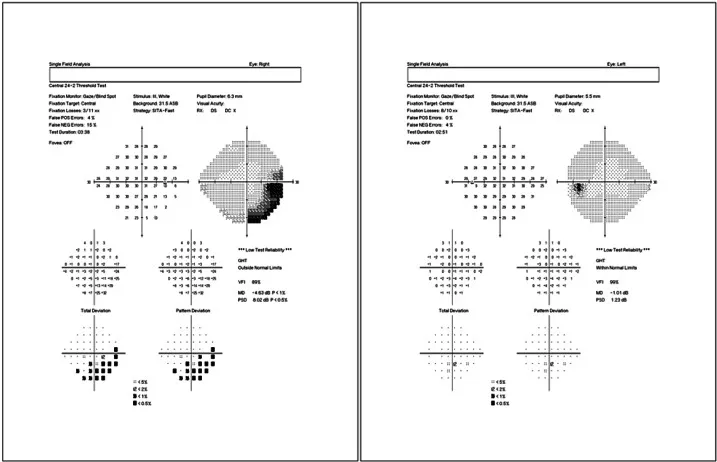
A central 24-2 threshold visual field analysis of the right eye (left image) and left eye (right image) performed on the patient's third visit (40 days after the last steroid infusion). Field analysis shows a reduction in peripheral vision loss inferotemporally.
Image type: radiology (ct)